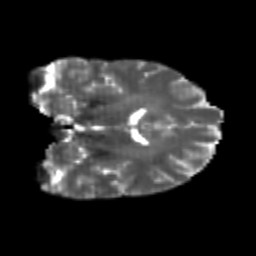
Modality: T2w
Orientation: coronal
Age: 22
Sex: male
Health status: healthy
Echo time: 0.074 s